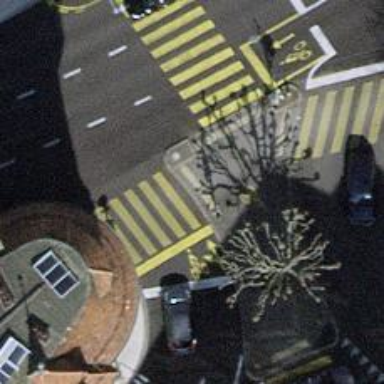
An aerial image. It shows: Kerb barrier.